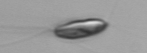
Label: Chrysochromulina